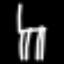
Label: chair